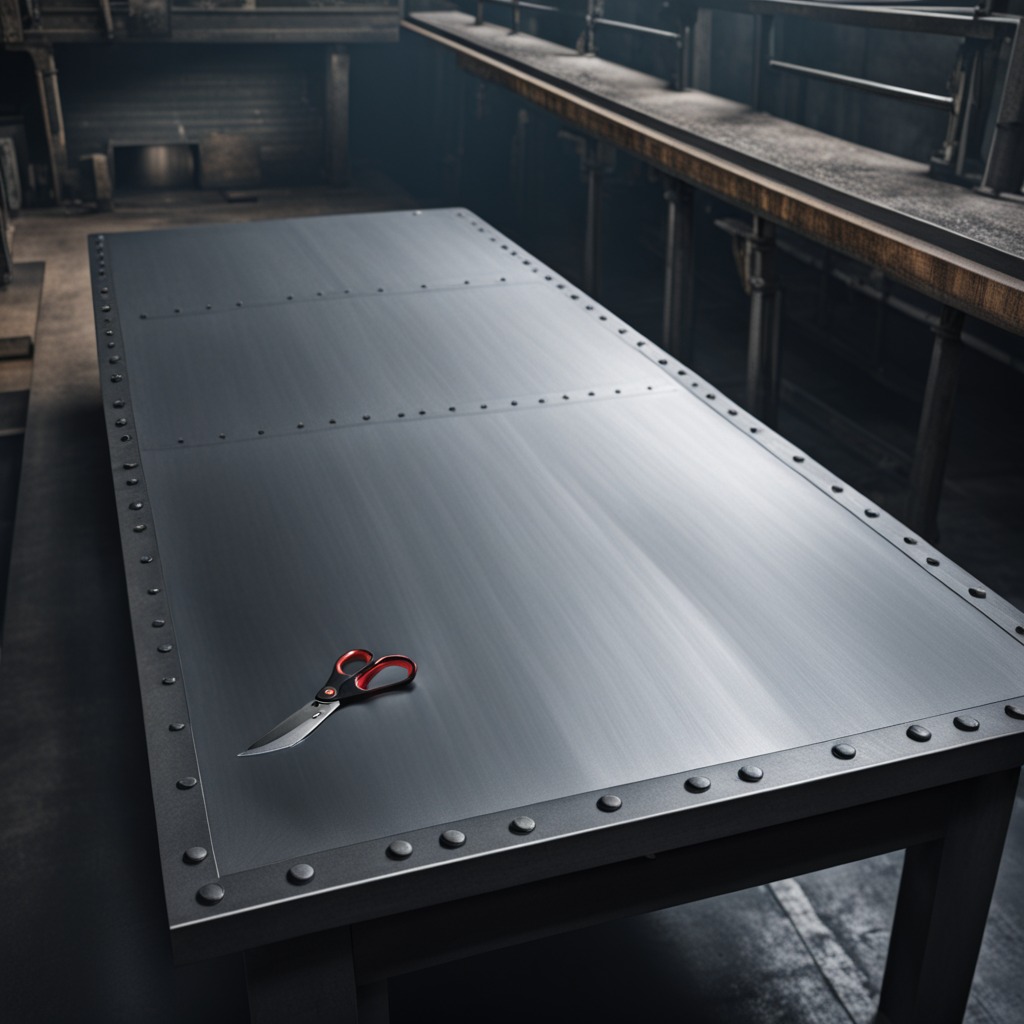
A scissor lies on a cold steel table in a mining workshop gritty textures